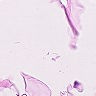
Metastatic tissue present: no